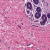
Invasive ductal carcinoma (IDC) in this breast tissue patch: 0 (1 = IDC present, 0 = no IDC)